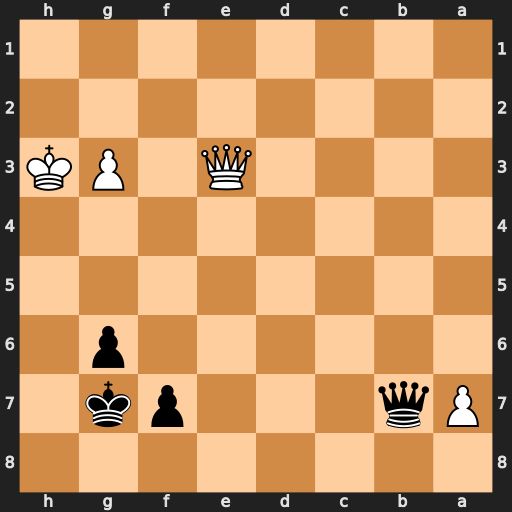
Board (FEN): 8/Pq3pk1/6p1/8/8/4Q1PK/8/8
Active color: b
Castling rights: -
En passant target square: -
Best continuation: Qh1+ Kg4 Qh5+ Kf4 Qf5#